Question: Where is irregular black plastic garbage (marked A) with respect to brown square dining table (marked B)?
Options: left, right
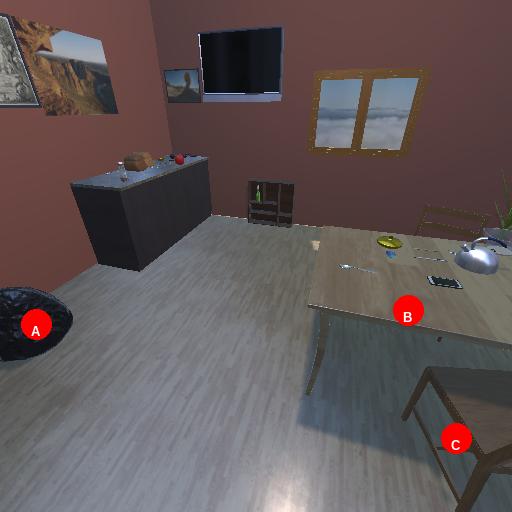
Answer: left